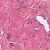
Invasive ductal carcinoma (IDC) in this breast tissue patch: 0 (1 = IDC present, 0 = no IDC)